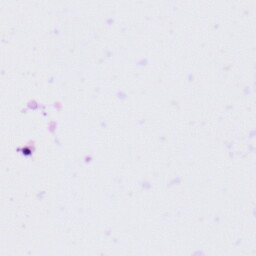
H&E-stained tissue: Tonsil